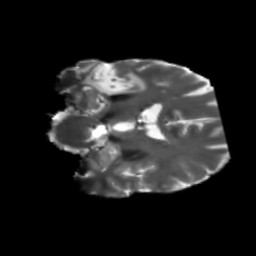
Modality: T2w
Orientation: coronal
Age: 47
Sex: male
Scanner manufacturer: siemens
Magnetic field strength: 3 T
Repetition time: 5.25 s
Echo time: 0.08 s